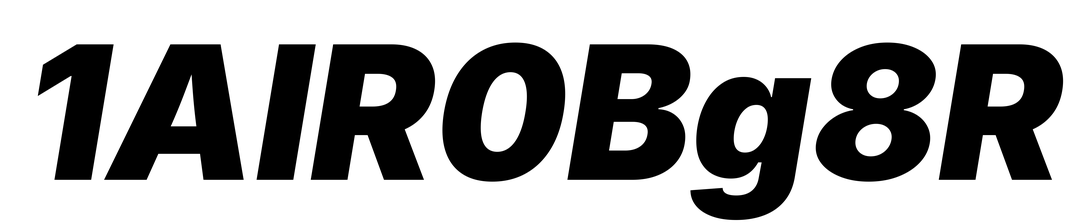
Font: Inter-Italic_Black_Italic